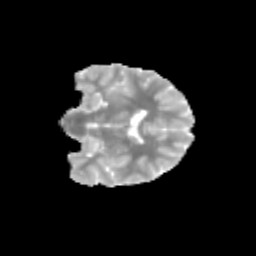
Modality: MD
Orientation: coronal
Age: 12
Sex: female
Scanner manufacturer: siemens
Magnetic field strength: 3 T
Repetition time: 3.8 s
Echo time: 0.07 s